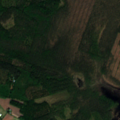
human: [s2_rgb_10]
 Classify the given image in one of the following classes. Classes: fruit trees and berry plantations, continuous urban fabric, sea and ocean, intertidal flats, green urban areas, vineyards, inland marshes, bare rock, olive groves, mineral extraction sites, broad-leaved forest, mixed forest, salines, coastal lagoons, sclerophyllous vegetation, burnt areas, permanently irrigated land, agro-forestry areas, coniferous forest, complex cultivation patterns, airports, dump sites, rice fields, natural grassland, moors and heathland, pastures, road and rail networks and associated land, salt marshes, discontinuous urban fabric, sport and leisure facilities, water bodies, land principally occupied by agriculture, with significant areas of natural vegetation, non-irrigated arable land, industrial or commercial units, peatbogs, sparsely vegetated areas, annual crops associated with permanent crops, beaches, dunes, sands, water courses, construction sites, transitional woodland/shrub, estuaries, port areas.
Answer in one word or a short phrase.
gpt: land principally occupied by agriculture, with significant areas of natural vegetation, broad-leaved forest, coniferous forest, mixed forest, water bodies